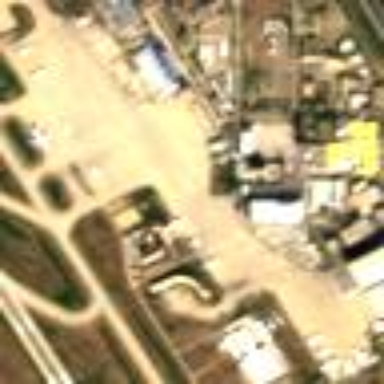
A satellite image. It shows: Apron at the airport.